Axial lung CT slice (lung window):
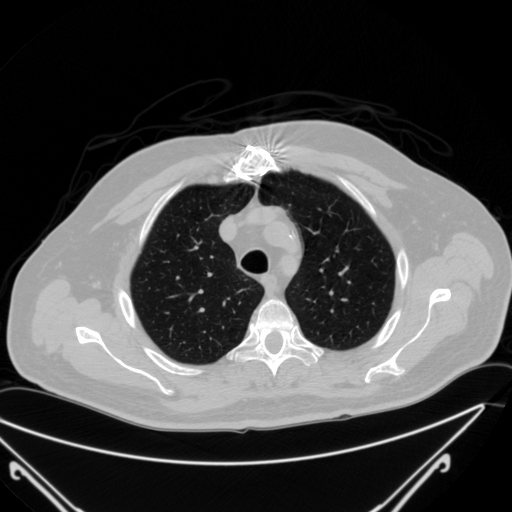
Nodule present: no